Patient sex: M
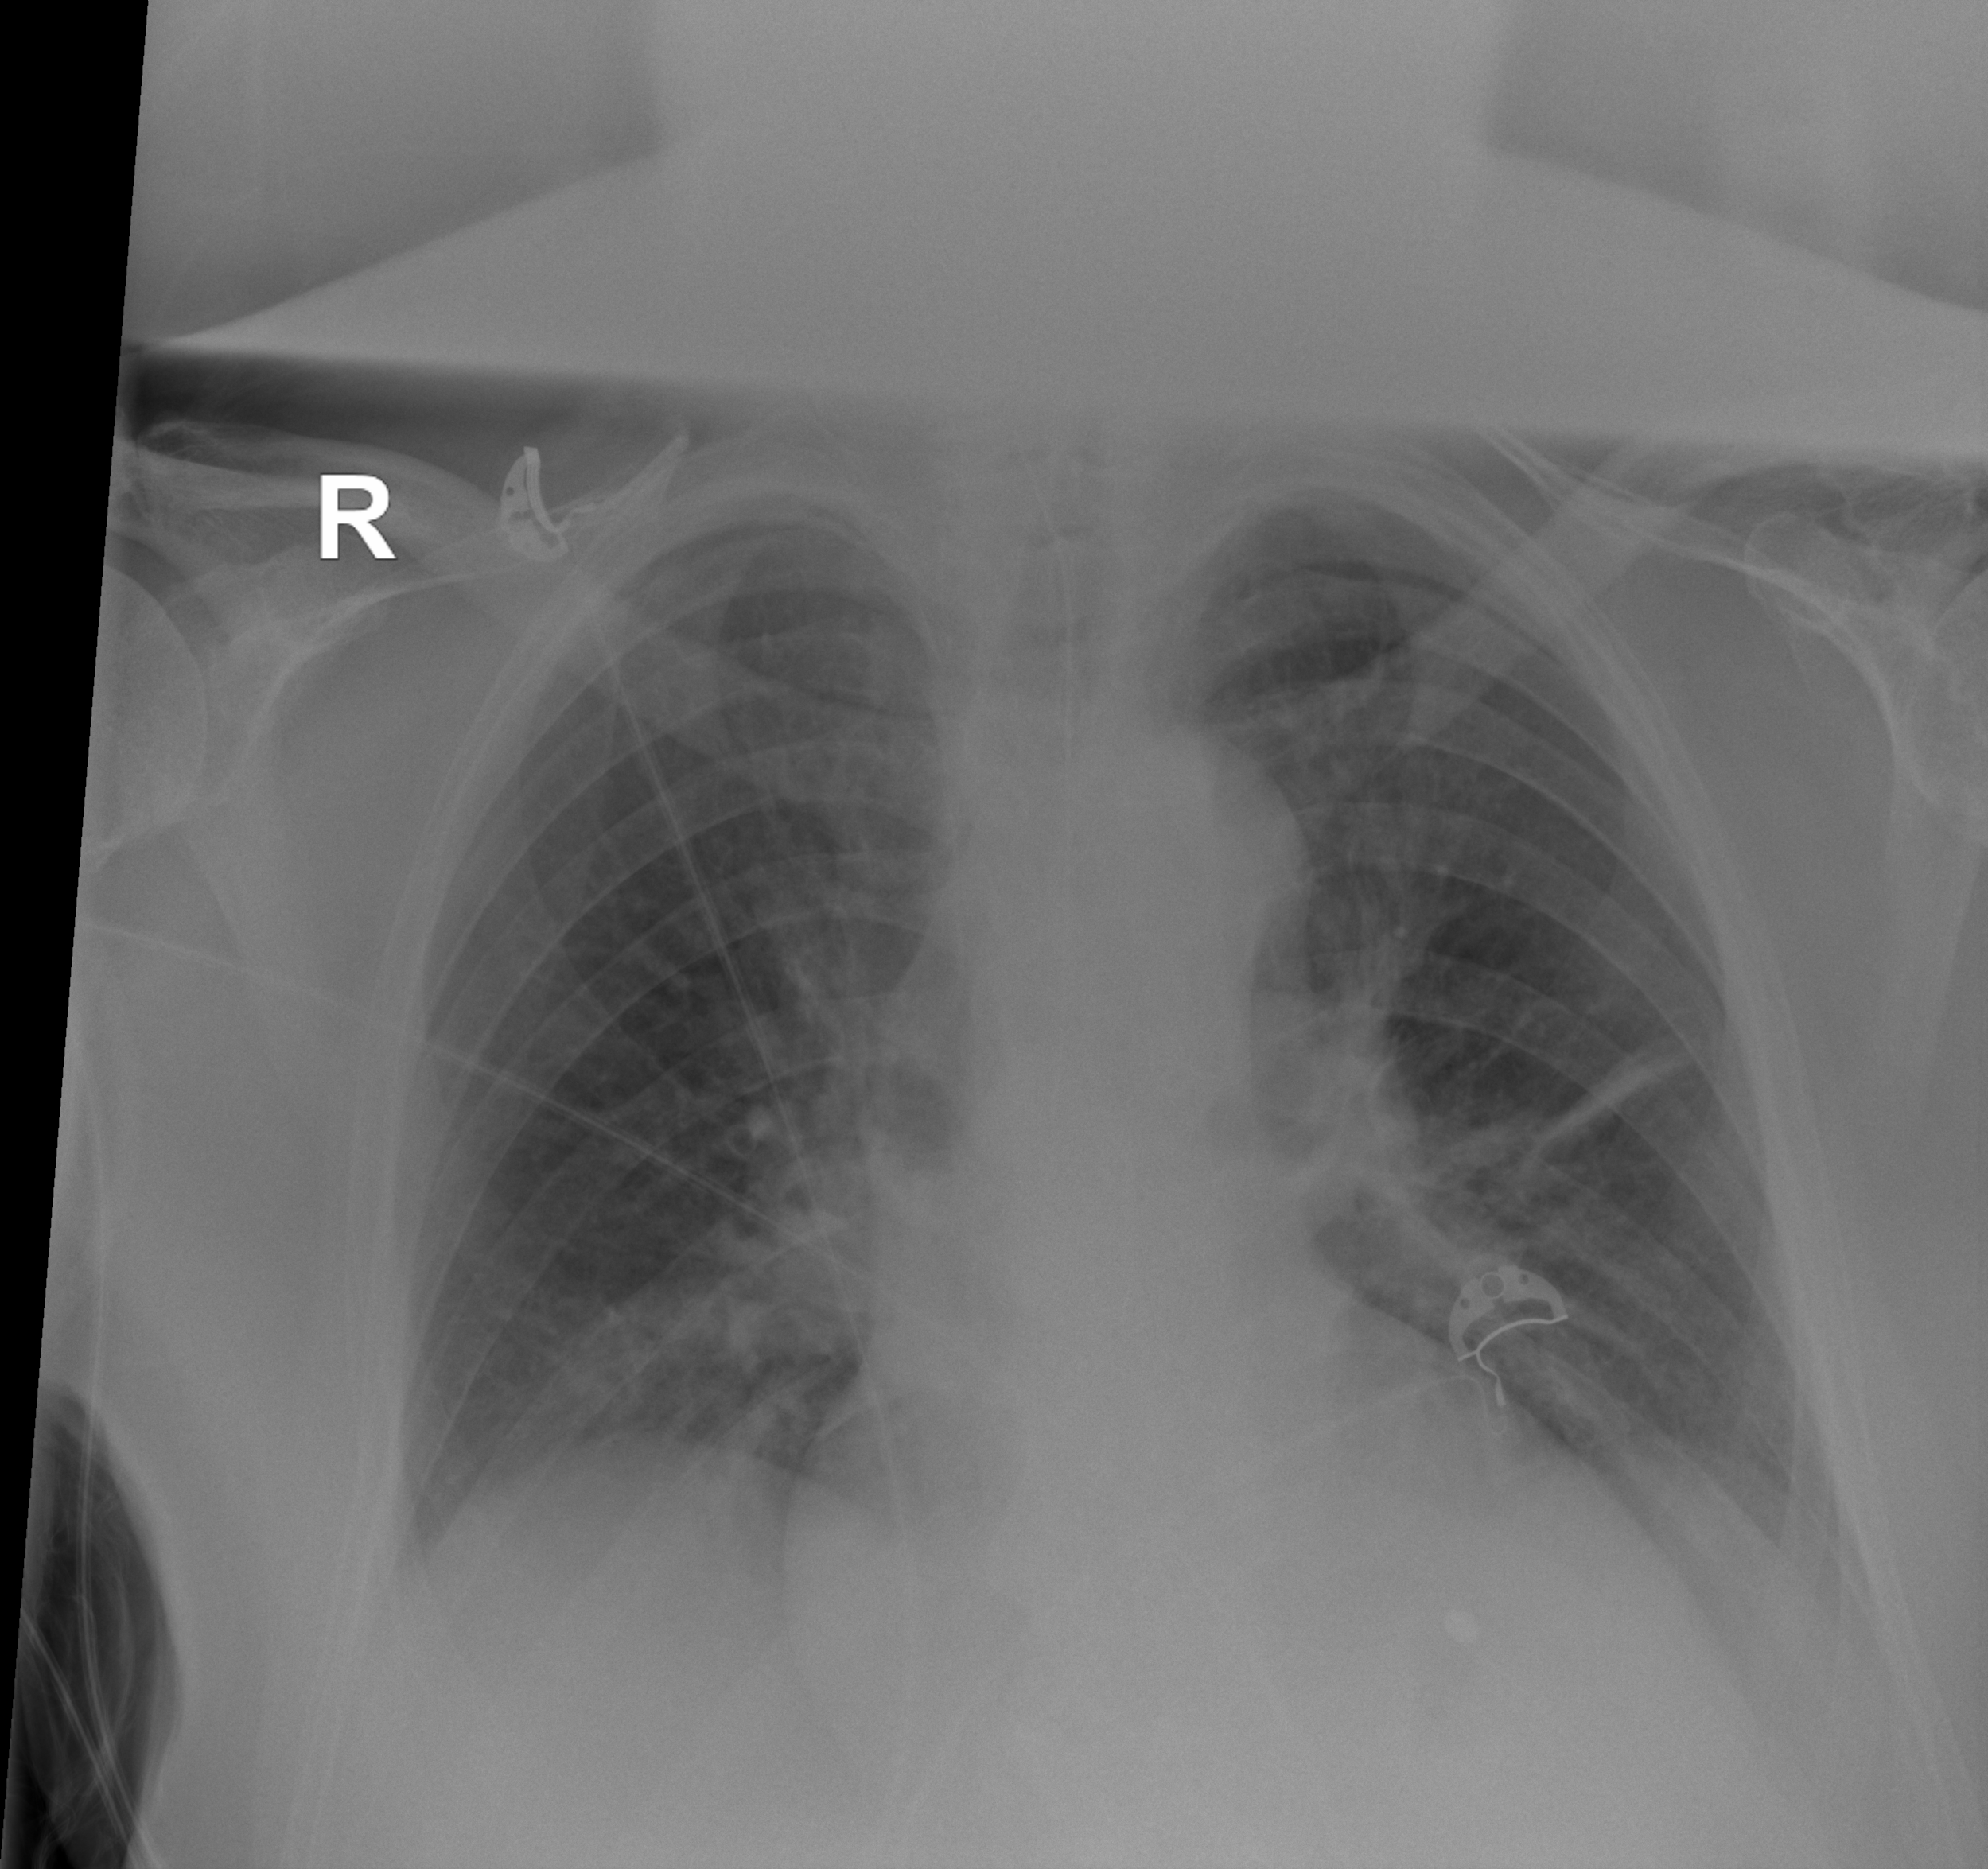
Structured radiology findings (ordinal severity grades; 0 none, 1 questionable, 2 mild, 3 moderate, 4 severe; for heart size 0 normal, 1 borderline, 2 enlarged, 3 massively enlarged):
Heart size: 1
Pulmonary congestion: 1
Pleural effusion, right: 1
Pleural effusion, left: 1
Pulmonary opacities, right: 2
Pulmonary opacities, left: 0
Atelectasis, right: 2
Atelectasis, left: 2